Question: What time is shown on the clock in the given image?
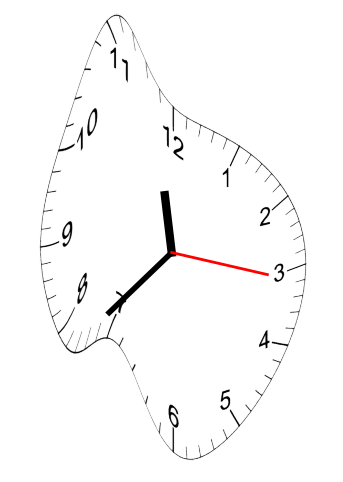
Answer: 11:37:16